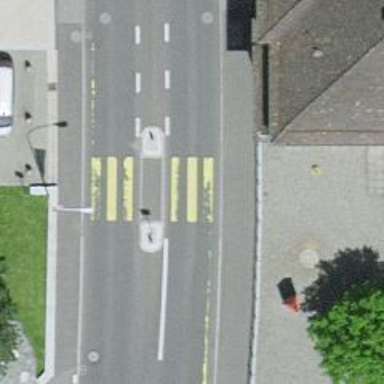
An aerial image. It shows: Marked crossing on the road.